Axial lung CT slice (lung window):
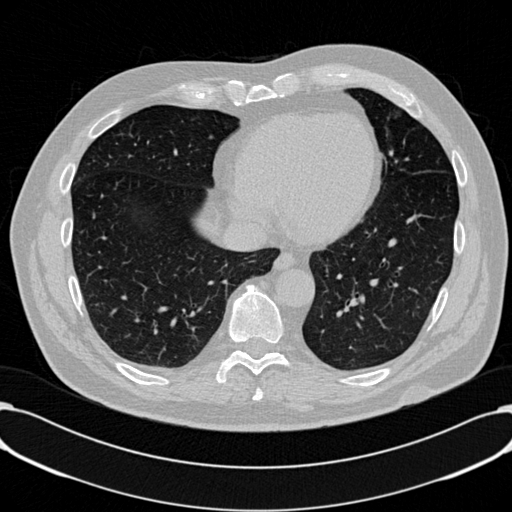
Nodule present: no